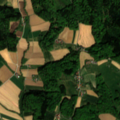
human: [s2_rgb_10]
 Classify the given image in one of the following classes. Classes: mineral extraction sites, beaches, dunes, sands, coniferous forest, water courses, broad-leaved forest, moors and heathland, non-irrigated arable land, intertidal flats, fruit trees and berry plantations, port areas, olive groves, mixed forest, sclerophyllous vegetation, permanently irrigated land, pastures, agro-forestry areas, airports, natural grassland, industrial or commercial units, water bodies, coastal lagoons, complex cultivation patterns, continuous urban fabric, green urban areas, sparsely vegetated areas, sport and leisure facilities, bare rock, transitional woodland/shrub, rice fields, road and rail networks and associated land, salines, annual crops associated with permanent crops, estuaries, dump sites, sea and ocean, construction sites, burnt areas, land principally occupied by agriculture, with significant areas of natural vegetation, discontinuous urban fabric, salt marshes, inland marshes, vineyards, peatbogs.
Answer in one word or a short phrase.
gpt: non-irrigated arable land, complex cultivation patterns, land principally occupied by agriculture, with significant areas of natural vegetation, broad-leaved forest